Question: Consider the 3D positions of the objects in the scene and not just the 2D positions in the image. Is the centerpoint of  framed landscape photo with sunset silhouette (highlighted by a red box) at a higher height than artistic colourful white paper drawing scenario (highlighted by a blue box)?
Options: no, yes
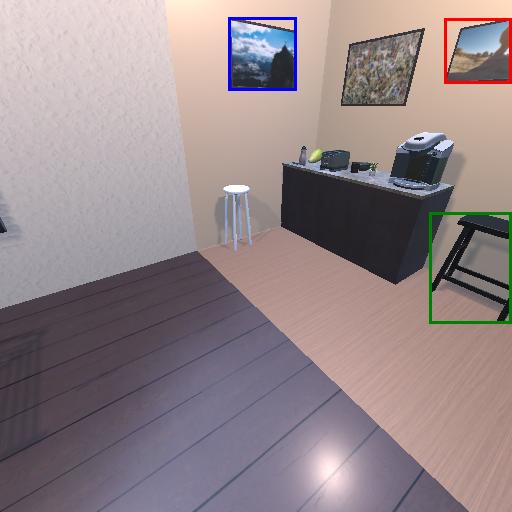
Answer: no